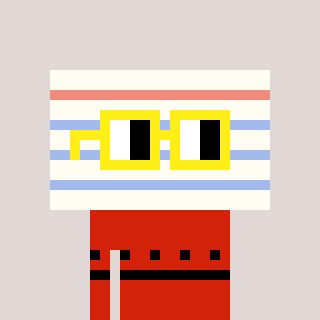
a pixel art character with square yellow glasses, a empty notebook page-shaped head and a red-colored body on a warm background